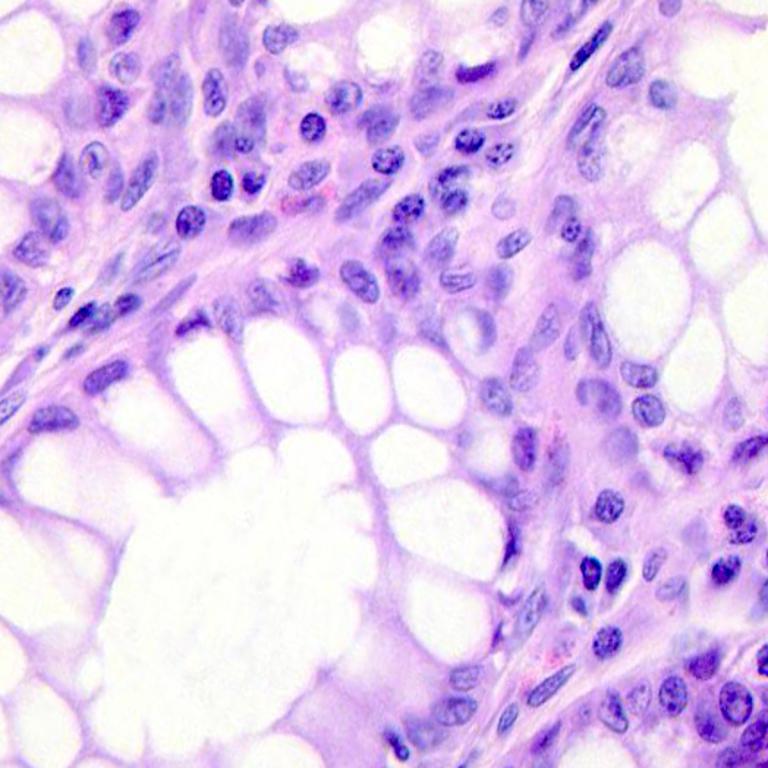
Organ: colon
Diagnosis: benign